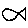
Label: fish